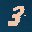
Label: 3